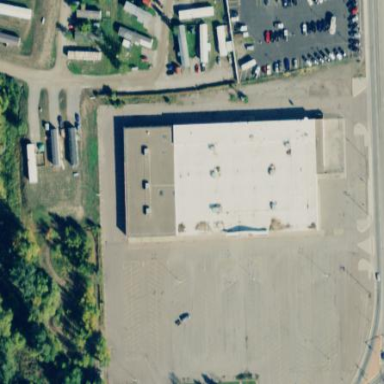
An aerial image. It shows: Retail building.